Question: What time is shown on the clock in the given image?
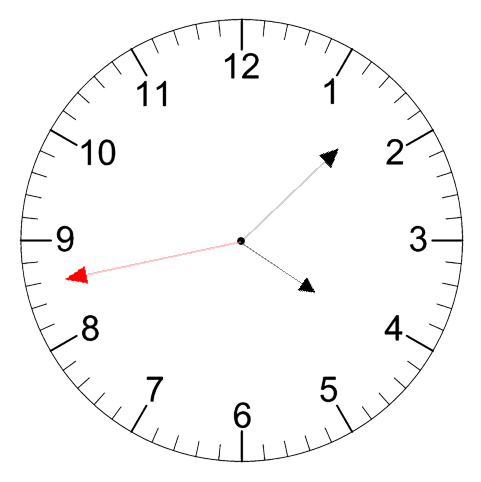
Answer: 04:07:43